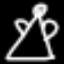
Label: angel